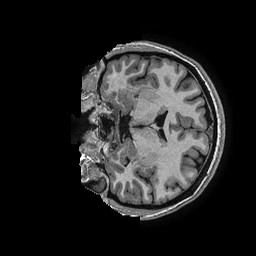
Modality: T1w
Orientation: coronal
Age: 31
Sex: female
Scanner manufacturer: ge
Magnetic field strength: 3 T
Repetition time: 0.006952 s
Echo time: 0.00292 s